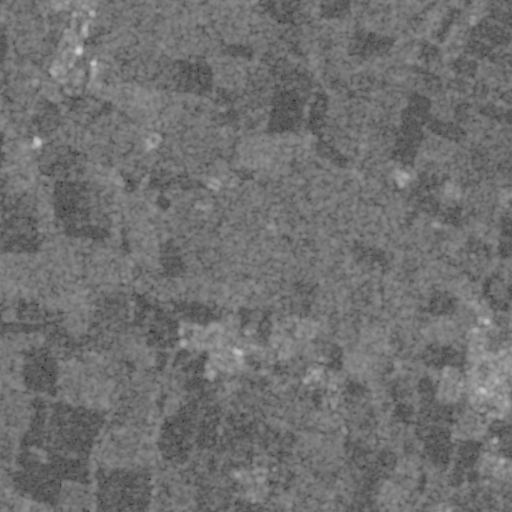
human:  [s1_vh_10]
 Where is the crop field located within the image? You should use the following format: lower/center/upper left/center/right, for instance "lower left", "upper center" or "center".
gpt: The crop field is located in the upper of the image.
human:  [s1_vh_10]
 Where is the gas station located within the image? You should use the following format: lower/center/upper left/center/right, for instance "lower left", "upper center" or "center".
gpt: The gas station is located in the lower right of the image.
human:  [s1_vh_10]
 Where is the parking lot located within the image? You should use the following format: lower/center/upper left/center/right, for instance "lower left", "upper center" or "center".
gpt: The parking lot is located in the lower right of the image.
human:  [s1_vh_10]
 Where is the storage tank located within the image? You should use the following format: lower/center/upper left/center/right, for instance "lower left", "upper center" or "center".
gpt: The storage tank is located in the lower right of the image.
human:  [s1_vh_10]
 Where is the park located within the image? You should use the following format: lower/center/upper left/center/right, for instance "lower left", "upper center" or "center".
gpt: There is no park in the image.

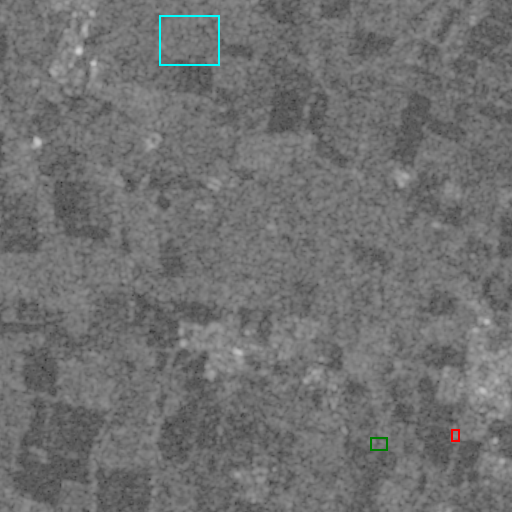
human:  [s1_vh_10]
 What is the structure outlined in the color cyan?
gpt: The structure outlined in cyan is a crop field.
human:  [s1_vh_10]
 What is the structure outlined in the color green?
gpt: The structure outlined in green is a gas station.
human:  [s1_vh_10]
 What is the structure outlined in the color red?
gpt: The structure outlined in red is a park.
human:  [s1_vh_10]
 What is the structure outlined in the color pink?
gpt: There is no pink outline.